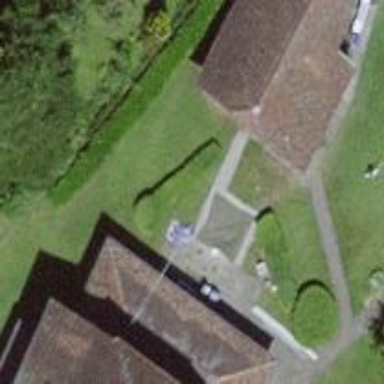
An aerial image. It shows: Shed building.